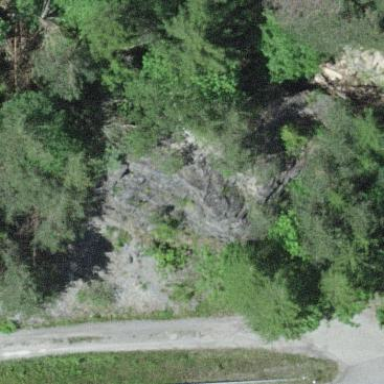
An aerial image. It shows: Cliff in nature.